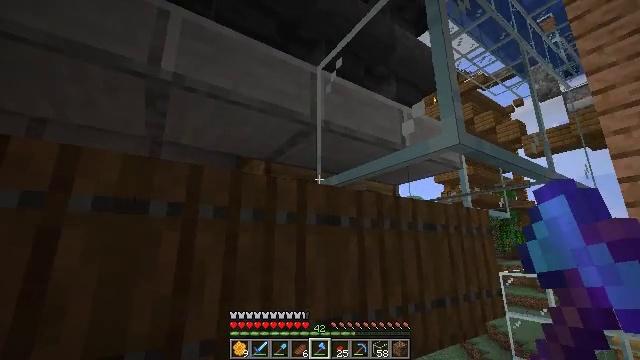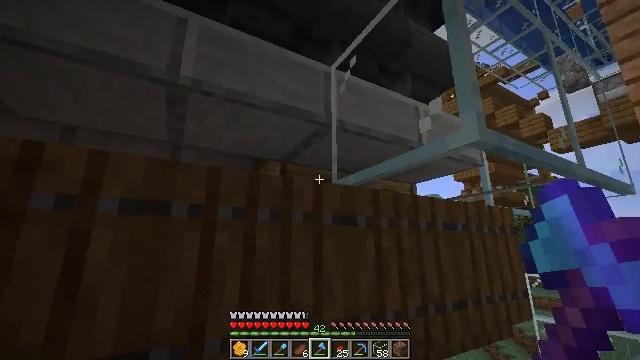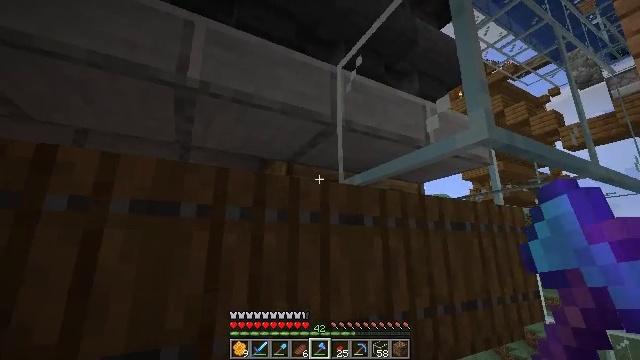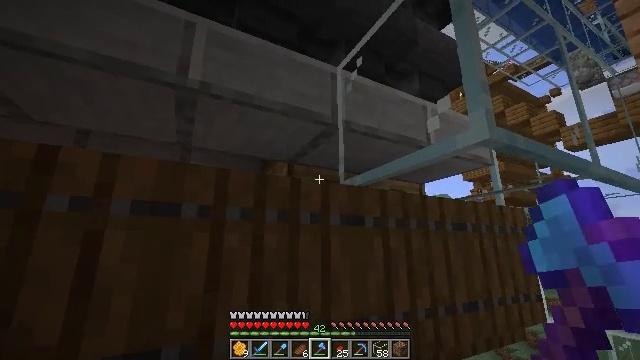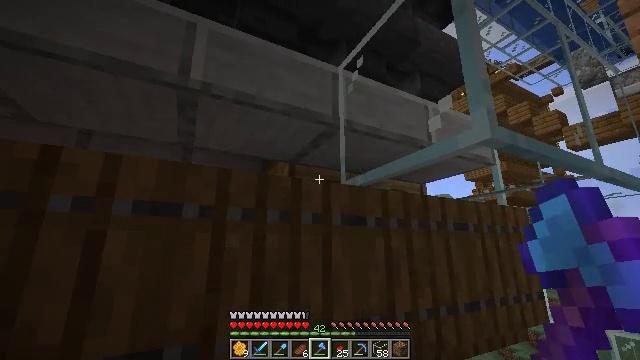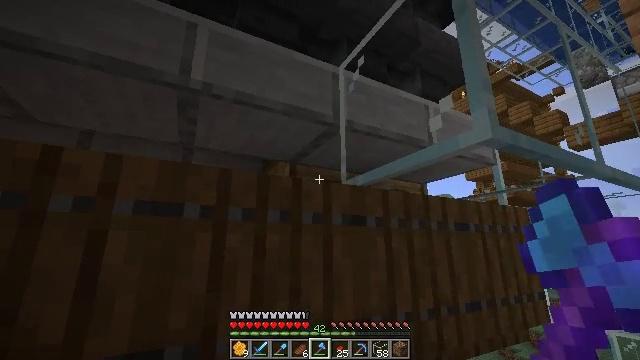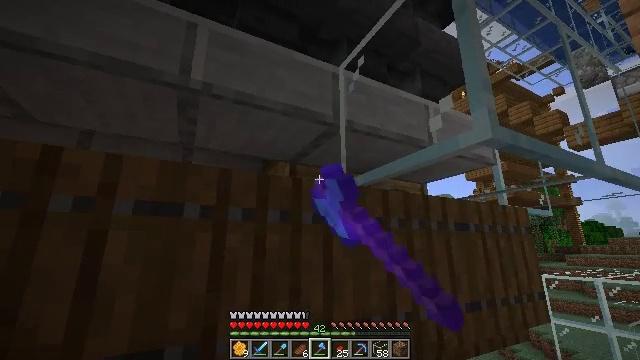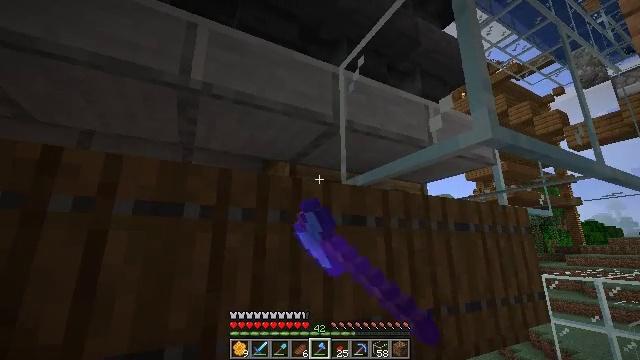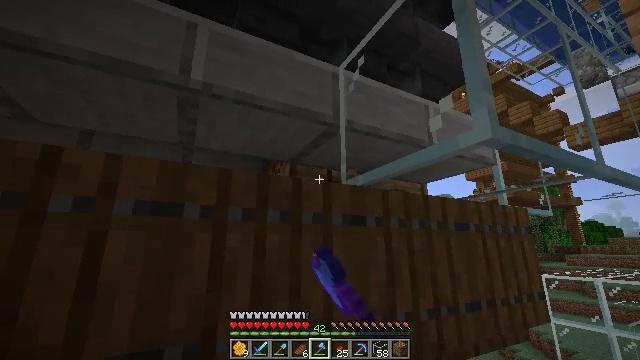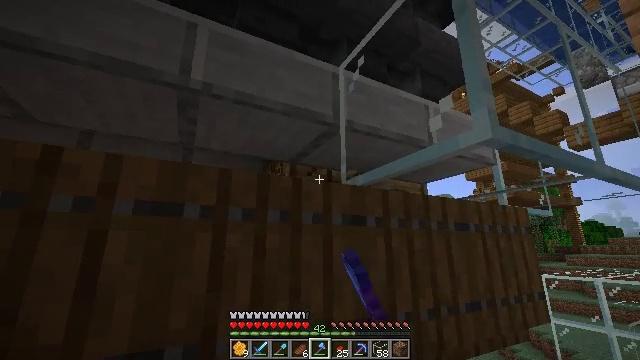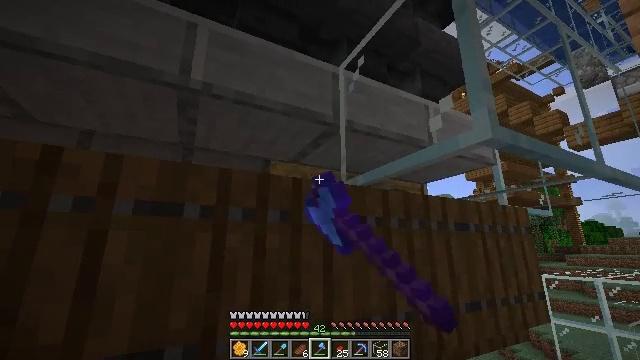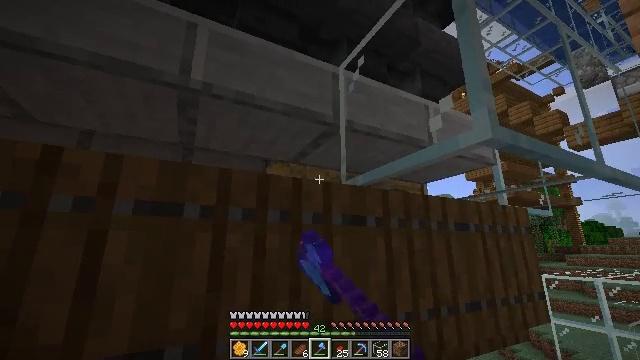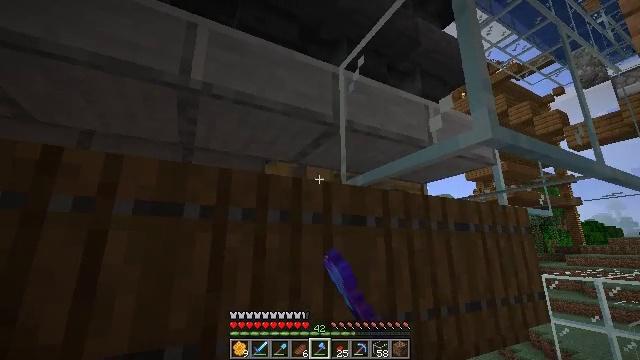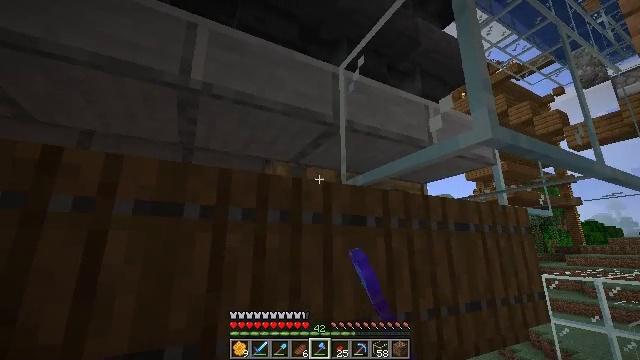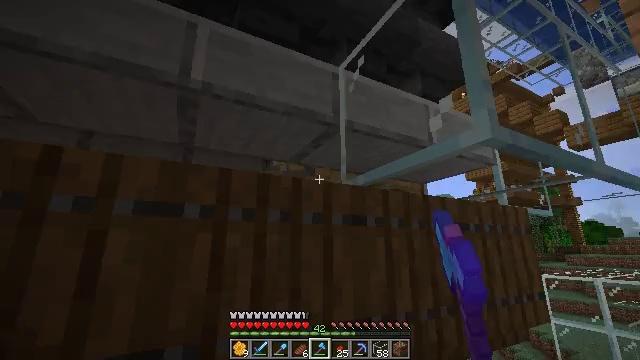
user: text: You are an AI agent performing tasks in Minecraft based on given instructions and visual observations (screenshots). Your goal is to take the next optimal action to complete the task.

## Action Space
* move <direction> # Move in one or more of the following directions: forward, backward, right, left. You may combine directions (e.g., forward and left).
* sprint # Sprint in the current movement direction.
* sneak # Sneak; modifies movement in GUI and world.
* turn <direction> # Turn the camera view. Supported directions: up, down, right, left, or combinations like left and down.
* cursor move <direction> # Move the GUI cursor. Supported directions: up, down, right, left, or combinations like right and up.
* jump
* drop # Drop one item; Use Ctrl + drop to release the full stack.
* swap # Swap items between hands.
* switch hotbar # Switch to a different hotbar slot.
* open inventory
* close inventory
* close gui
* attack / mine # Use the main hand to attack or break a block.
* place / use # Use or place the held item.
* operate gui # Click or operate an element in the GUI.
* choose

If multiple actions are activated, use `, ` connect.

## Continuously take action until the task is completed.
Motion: motion action
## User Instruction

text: Break the beehive while avoiding bees.
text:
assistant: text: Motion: turn left
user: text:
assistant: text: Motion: turn left
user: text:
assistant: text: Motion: no_op
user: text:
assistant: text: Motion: no_op
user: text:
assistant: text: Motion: attack / mine
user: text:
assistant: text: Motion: attack / mine
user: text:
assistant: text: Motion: attack / mine
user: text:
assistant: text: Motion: attack / mine
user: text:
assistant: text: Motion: attack / mine
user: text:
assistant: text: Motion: attack / mine
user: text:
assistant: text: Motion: attack / mine
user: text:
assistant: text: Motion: attack / mine
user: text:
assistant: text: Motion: no_op
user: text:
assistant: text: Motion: no_op
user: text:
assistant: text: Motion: no_op